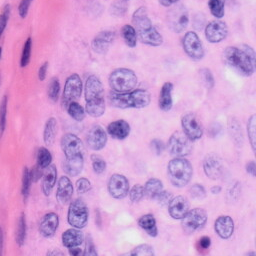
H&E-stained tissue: Skin